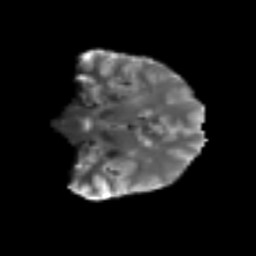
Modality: T2w
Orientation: coronal
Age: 72
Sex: female
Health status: ill
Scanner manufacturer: siemens
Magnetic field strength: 3 T
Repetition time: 8.7 s
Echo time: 0.11 s